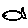
Label: fish